Question: I have a spreadsheet and Im using xlrd to parse to python.

I need to wrangle it (including the other sheets) into a list of dicts like such:
'''
[{"price4-0": 18.22, "price4-1": 21.23, "price4-4": 25.65, "quantity": 100.0, "turnaround": "1days", "size": "2 x 2"},
{"price4-0": 16.44, "price4-1": 19.43, "price4-4": 23.54, "quantity": 200.0, "turnaround": "1days", "size": "2 x 2"}...]
'''
so 'turnaround' dict is taken from the sheetname, and the other dict are the first row value. I am trying to write it so if another sheet or another row is added it will still work. Basically loop through and add the right values in the right place. I have a hardcoded version which gives correct result but it needs to be dynamic:
'''
from pprint import pprint
import xlrd
wb = xlrd.open_workbook('cardprice.xls')
pricelist = []
for i, x in enumerate(wb.sheets()):
for r in range(x.nrows)[1:]:
row_values = x.row_values(r)
pricelist.append({'turnaround':x.name,
'size':row_values[0],
'quantity':row_values[1],
'price4-0':row_values[2],
'price4-1':row_values[3],
'price4-4':row_values[4]
})
pprint(pricelist)
'''
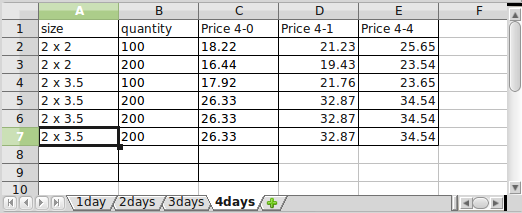
Answer: '''
pricelist = []
for i, x in enumerate(wb.sheets()):
header_cells = x.row(0)
num_rows = x.nrows - 1
curr_row = 0
header = [each.value for each in header_cells]
while curr_row < num_rows:
curr_row += 1
row = [int(each.value)
if isinstance(each.value, float)
else each.value
for each in work_sheet.row(curr_row)]
value_dict = dict(zip(header, row))
value_dict['turnarround'] = x.name
pricelist.append(value_dict)
print(pricelist)
'''